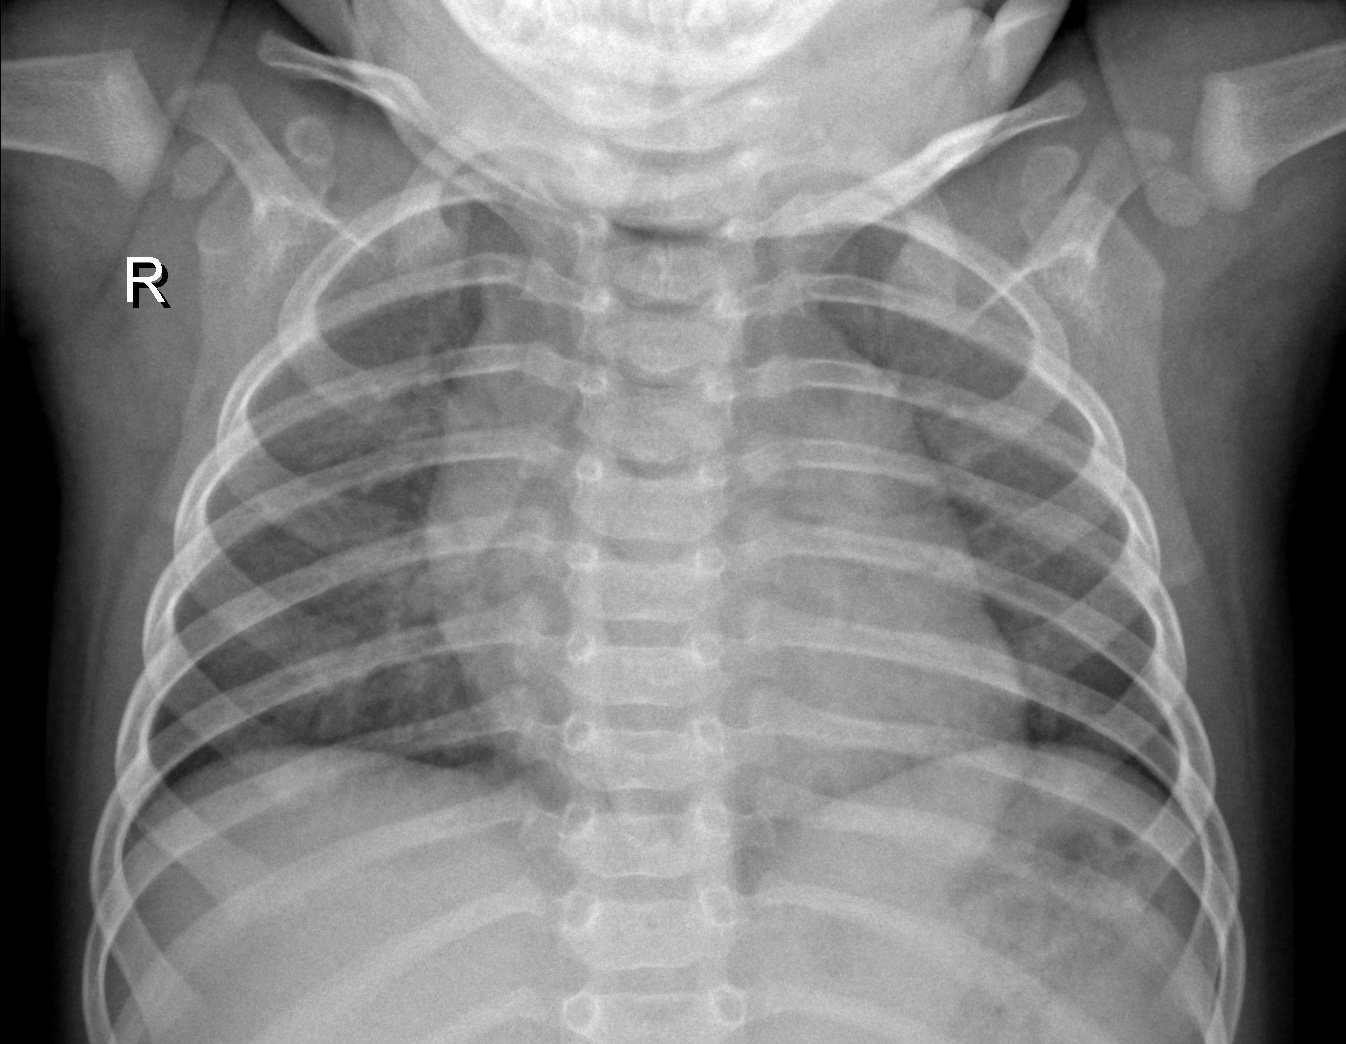
Diagnosis: NORMAL